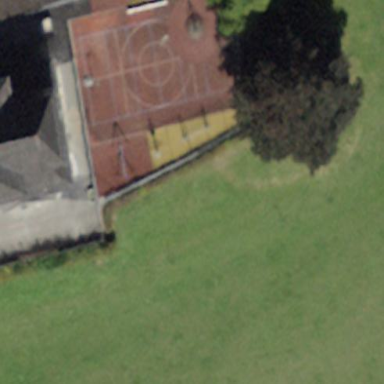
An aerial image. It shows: Tartan pitch used for leisure activities.